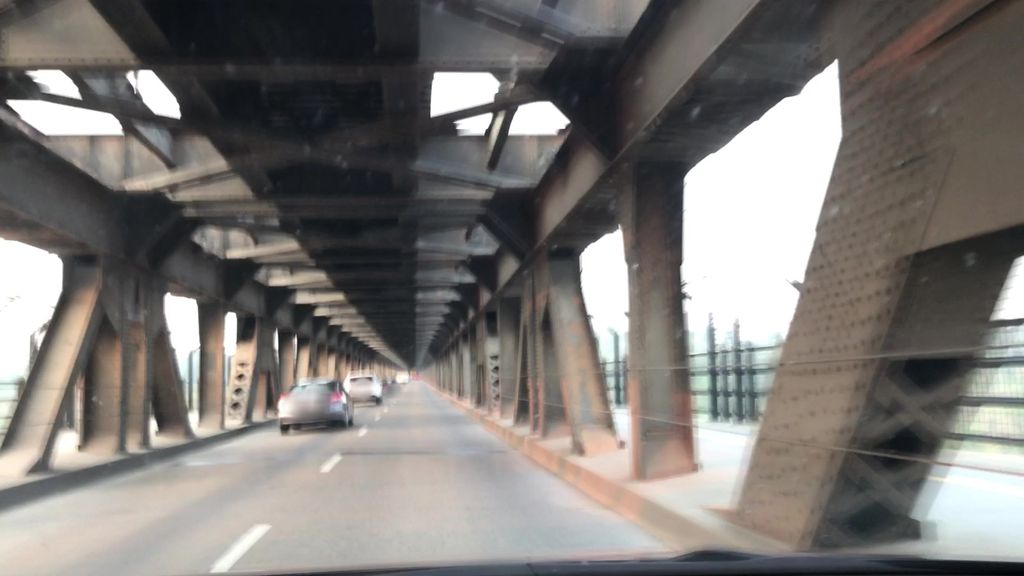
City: edmonton